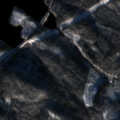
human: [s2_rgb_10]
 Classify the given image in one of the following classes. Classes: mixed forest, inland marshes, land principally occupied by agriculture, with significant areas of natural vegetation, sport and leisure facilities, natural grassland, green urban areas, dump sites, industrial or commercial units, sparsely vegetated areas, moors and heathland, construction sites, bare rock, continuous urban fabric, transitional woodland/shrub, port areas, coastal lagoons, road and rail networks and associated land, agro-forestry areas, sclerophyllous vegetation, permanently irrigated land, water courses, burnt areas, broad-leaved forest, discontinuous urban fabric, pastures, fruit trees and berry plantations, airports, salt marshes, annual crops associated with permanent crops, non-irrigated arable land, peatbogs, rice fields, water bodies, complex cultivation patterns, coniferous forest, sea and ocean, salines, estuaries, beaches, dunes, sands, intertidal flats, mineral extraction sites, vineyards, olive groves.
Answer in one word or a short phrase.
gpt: coniferous forest, mixed forest, transitional woodland/shrub, water bodies